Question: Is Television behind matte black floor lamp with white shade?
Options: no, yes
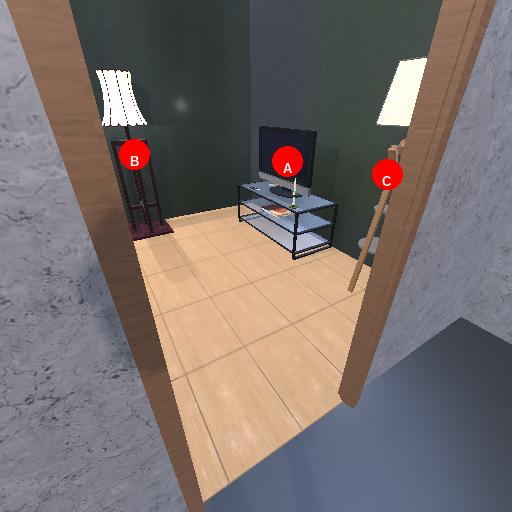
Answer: no